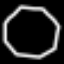
Label: octagon